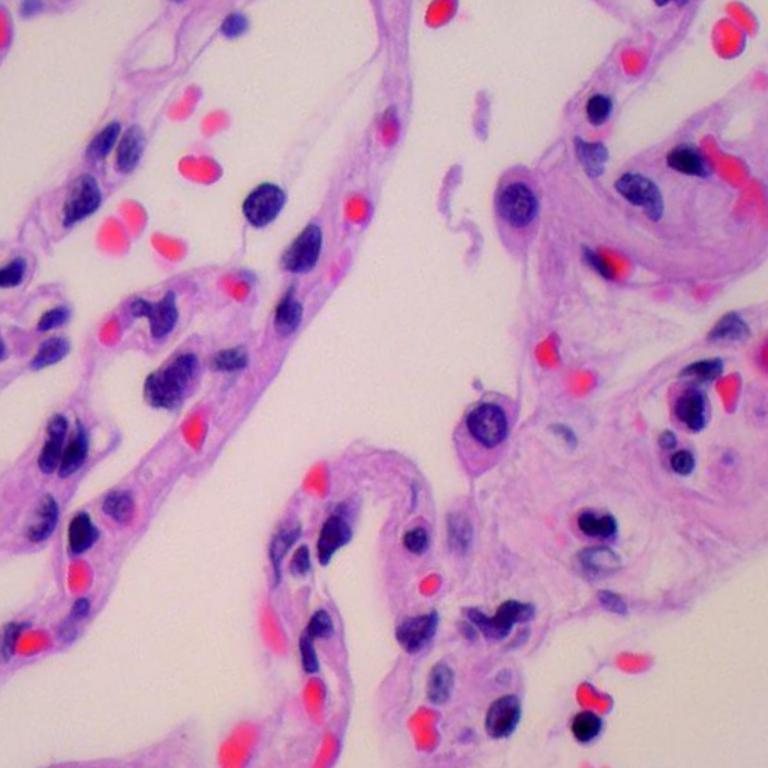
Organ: lung
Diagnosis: benign